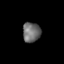
Tissue: skin
Cell type: Epithelial cells
Senescence score: 0.2008
Nuclear area (px): 342
Mean DAPI intensity: 109.939